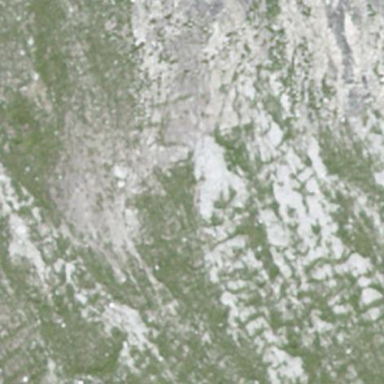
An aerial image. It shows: Natural scree.